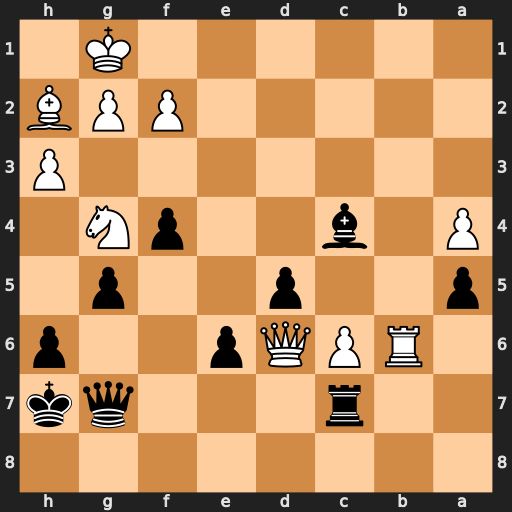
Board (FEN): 8/2r3qk/1RPQp2p/p2p2p1/P1b2pN1/7P/5PPB/6K1
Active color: b
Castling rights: -
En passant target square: -
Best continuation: Qa1+ Rb1 Qxb1#